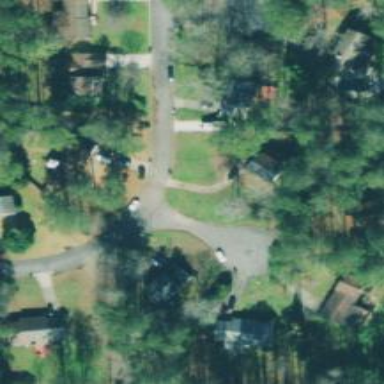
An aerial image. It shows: Residential road with asphalt surface.